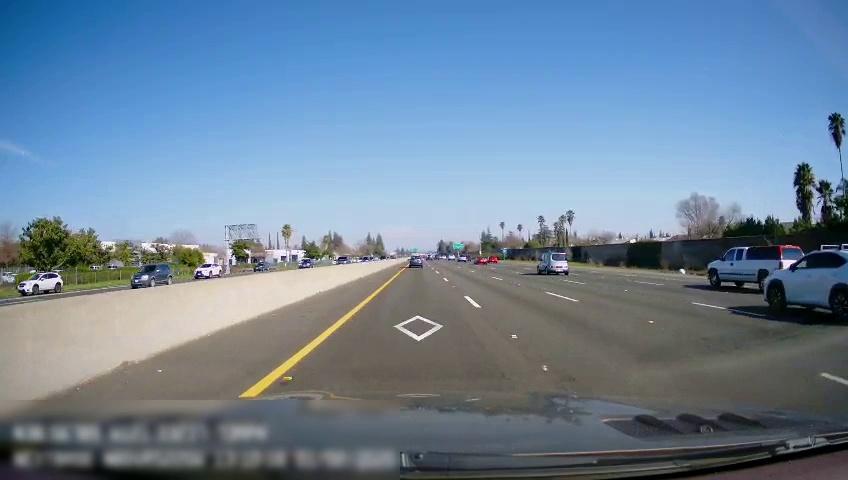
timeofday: Day
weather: Sunny
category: Drivable Space
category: Drivable Space
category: Vehicles | Truck
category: Vehicles | SUV
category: Vehicles | SUV
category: Vehicles | SUV
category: Vehicles | SUV
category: Vehicles | SUV
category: Vehicles | SUV
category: Vehicles | Car
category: Vehicles | Car
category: Vehicles | Van
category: Vehicles | SUV
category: Vehicles | Car
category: Vehicles | SUV
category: Lanes | Alternate Lane
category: Lanes | Current Lane
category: Lanes | Current Lane
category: Lanes | Opposite Lane
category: Lanes | Alternate Lane
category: Lanes | Alternate Lane
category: Traffic | Signs